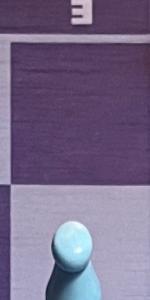
Label: Empty